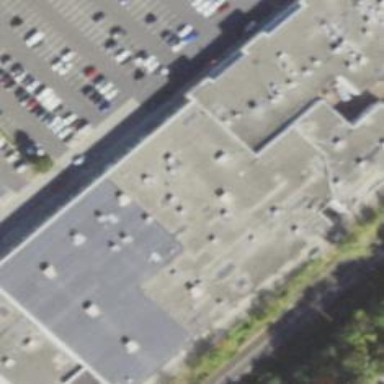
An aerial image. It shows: Fitness centre on leisure land.